Field crop: maize
Growth stage: 2
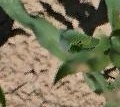
Species: maize